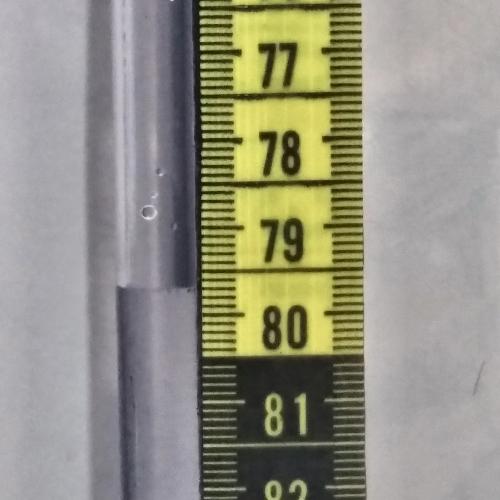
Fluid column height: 79.7 cm